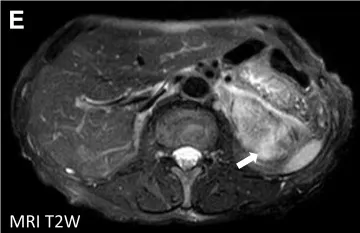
CT and MRI. Hyperintensity on T2-weighted images ; tumor indicated by white arrows. CT, computed tomography; MRI, magnetic resonance imaging.
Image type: radiology (mri)